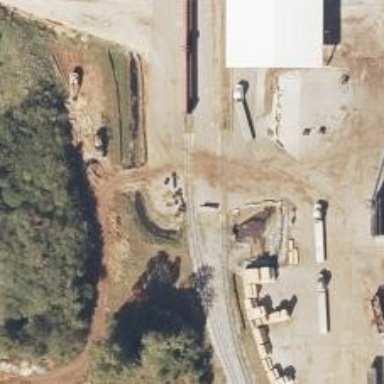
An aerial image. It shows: Lumber spur railway line for freight transport.